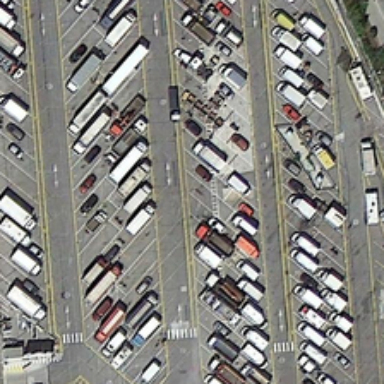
Many cars are parked in a parking lot near a road with several green trees .